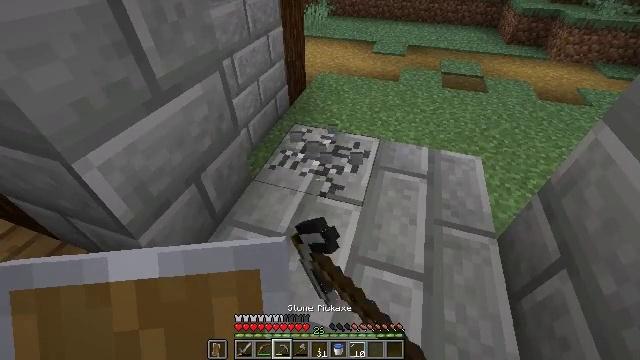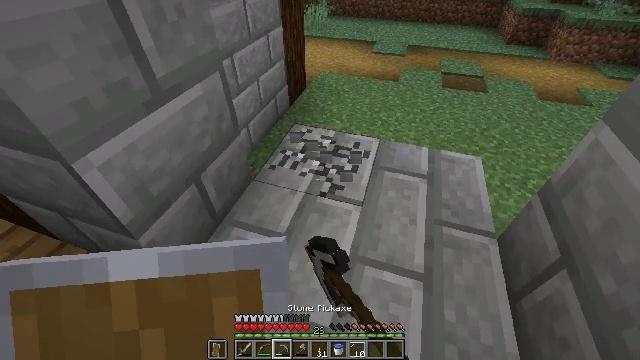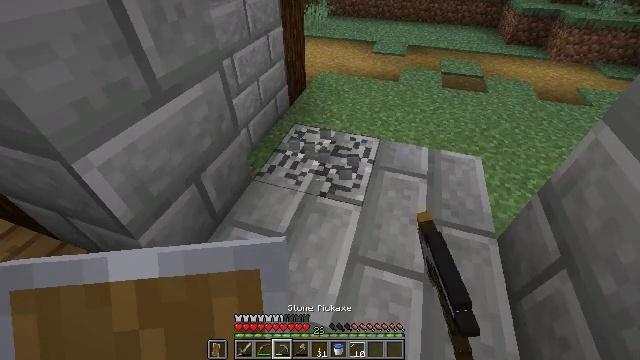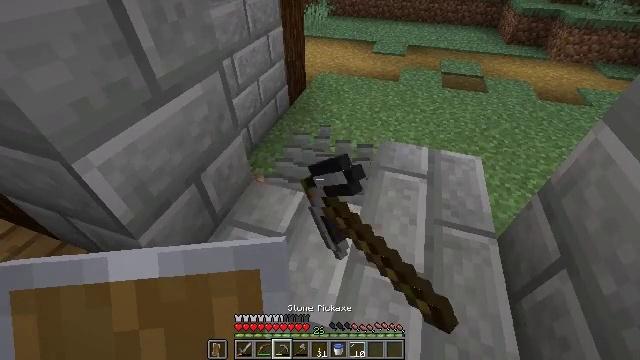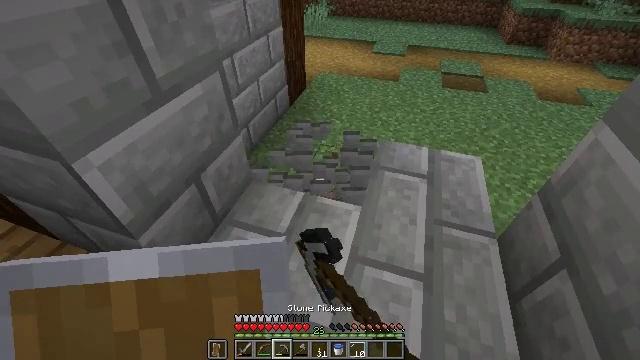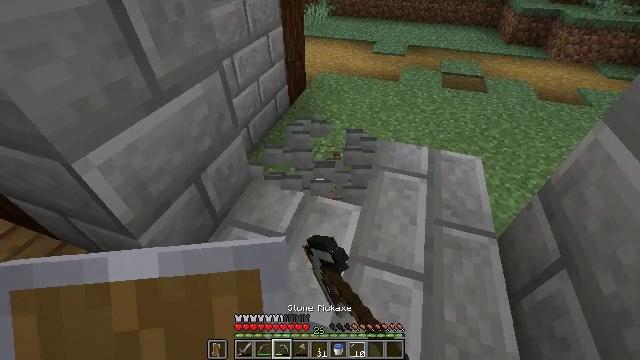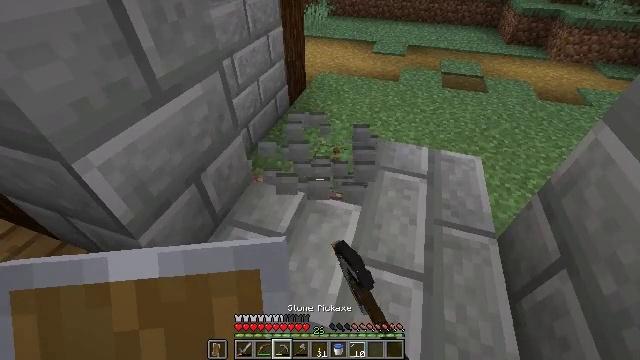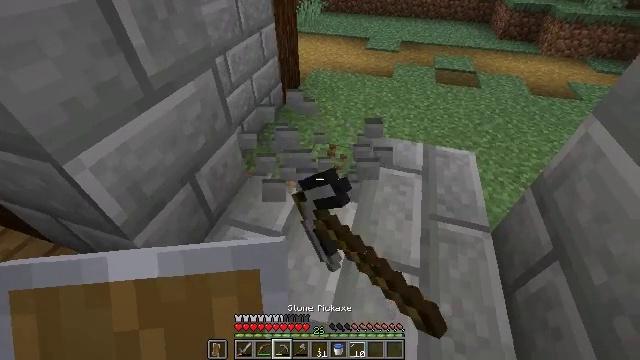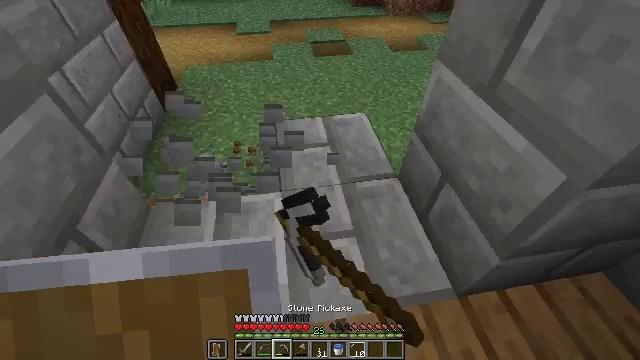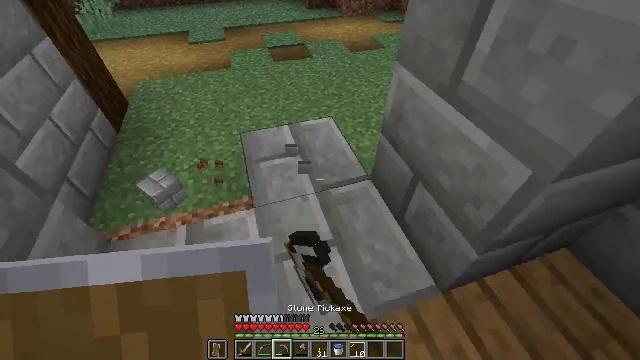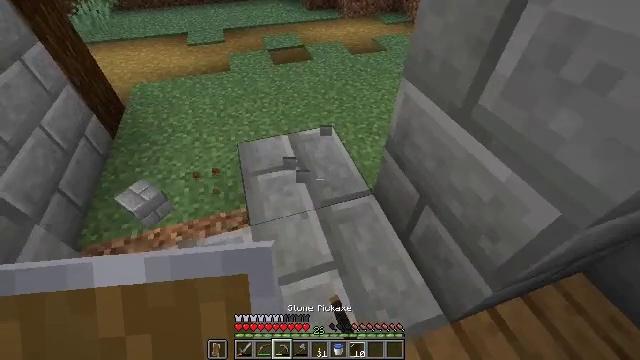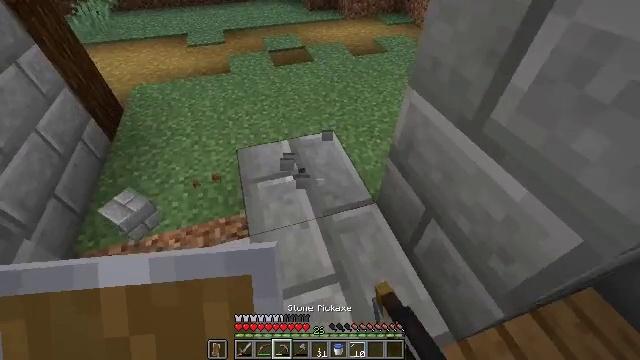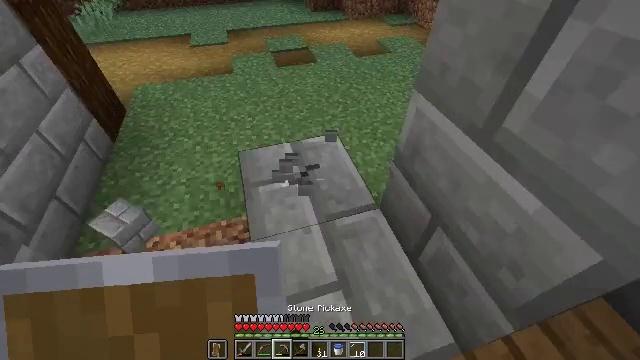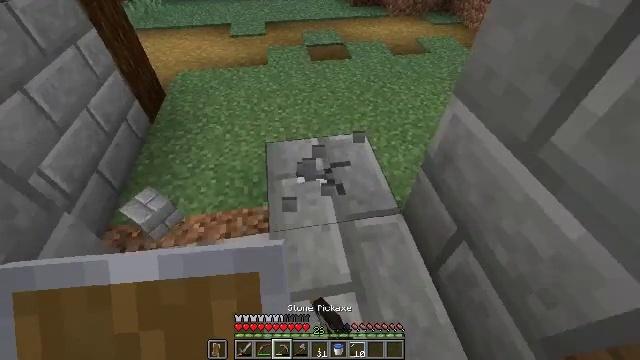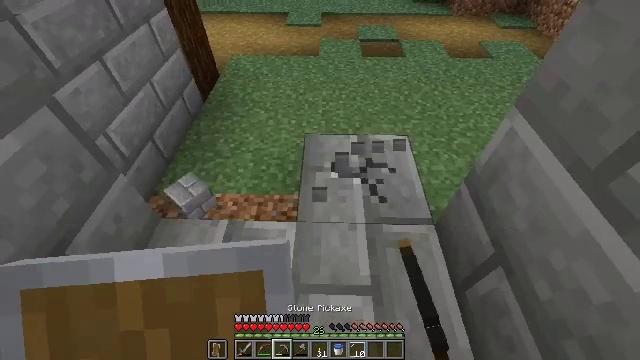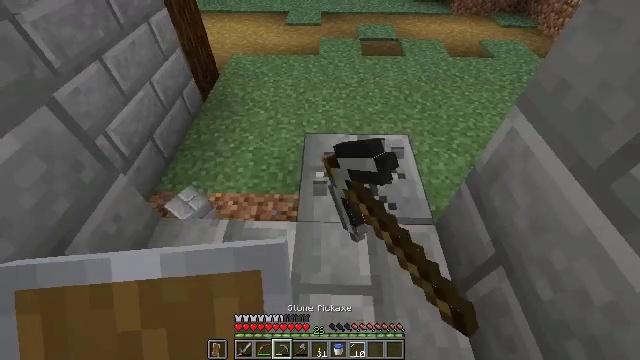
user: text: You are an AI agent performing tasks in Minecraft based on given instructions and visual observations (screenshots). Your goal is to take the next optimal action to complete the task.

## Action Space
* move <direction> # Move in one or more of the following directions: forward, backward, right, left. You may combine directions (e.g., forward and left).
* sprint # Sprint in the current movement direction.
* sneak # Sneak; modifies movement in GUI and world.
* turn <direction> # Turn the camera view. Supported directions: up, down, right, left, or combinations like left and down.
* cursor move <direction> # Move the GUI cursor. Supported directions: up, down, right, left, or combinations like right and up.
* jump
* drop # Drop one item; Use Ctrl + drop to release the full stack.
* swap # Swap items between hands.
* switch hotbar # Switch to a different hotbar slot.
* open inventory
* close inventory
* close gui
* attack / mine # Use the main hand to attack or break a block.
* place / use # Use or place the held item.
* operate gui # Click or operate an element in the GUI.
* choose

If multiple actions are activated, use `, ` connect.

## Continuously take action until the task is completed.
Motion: motion action
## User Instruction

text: Attack the stone bricks to gather materials.
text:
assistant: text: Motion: attack / mine
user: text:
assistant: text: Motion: attack / mine
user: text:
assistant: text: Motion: attack / mine
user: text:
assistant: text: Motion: attack / mine
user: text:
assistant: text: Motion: attack / mine
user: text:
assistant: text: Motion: attack / mine
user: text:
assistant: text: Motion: turn right, attack / mine
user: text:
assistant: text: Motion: move forward, turn right and down, attack / mine
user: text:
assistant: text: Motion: move forward, turn right, attack / mine
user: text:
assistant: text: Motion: attack / mine
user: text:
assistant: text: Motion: attack / mine
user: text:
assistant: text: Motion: attack / mine
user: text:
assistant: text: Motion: turn left, attack / mine
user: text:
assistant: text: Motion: turn left and down, attack / mine
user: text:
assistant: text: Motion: attack / mine
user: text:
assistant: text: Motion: attack / mine
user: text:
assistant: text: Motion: attack / mine
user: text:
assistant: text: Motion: attack / mine
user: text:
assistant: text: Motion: attack / mine
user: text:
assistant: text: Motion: attack / mine
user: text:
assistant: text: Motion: attack / mine
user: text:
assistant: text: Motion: attack / mine
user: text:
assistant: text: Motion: move forward, attack / mine
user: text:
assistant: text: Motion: move forward, turn left, attack / mine
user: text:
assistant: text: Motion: move forward and move right, turn left and down
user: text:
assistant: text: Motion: no_op